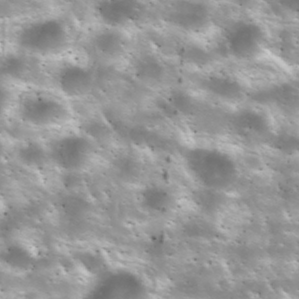
Label: non_frost